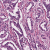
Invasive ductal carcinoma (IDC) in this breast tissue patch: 1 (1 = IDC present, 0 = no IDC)